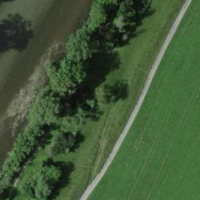
EUNIS habitat code: 52
Species observed at this site:
Echium vulgare